Question: I want to create a corresponding textarea along with a handstontable, such that modifying the table has impact to the text, and vice-versa. Here is a <URL>.
'''
<!DOCTYPE html>
<html>
<head>
<script src="https://handsontable.github.io/ngHandsontable/node_modules/angular/angular.js"></script>
<script src="https://docs.handsontable.com/pro/1.8.2/bower_components/handsontable-pro/dist/handsontable.full.js"></script>
<link type="text/css" rel="stylesheet" href="https://docs.handsontable.com/pro/1.8.2/bower_components/handsontable-pro/dist/handsontable.full.min.css">
<script src="https://handsontable.github.io/ngHandsontable/dist/ngHandsontable.js"></script>
</head>
<body ng-app="app">
<div ng-controller="Ctrl">
<hot-table settings="settings" on-after-create-row="onAfterCreateRow" datarows="dataJson"></hot-table>
<br><br>
<textarea cols=40 rows=20 ng-model="dataString"></textarea>
</div>
<script>
var app = angular.module('app', ['ngHandsontable']);
app.controller('Ctrl', ['$scope', '$filter', 'hotRegisterer', function ($scope, $filter, hotRegisterer) {
$scope.dataJson = [[5, 6], [7, 8]];
$scope.onAfterCreateRow = function (index, amount) {
$scope.$digest();
};
$scope.$watch('dataJson', function (dataJson_new) {
$scope.dataString = $filter('json')(dataJson_new);
}, true);
$scope.$watch('dataString', function (dataString_new) {
try {
$scope.dataJson = JSON.parse(dataString_new);
} catch (e) {
}
}, true);
$scope.settings = {
contextMenu: true,
contextMenuCopyPaste: {
swfPath: 'zeroclipboard/dist/ZeroClipboard.swf'
}
};
}]);
</script>
</body>
</html>
'''
However, one thing I realise is that, adding/deleting rows/columns will NOT fire the watcher of 'dataJSON' (whereas modifying a cell value will do). So I have to use '$scope.$digest()' in the callbacks such as 'onAfterCreateRow' to reflect the change of adding rows. But it raises 'Uncaught TypeError: Cannot set property 'forceFullRender' of null':

Having '$scope.$digest()' in other callbacks (i.e., 'onAfterCreateCol', 'onAfterRemoveRow' and 'onAfterRemoveCol') will raise the same error. I think it is a serious problem, if we cannot well trigger the digest cycle in these callback events. Does anyone know how to solve this or have any workaround?
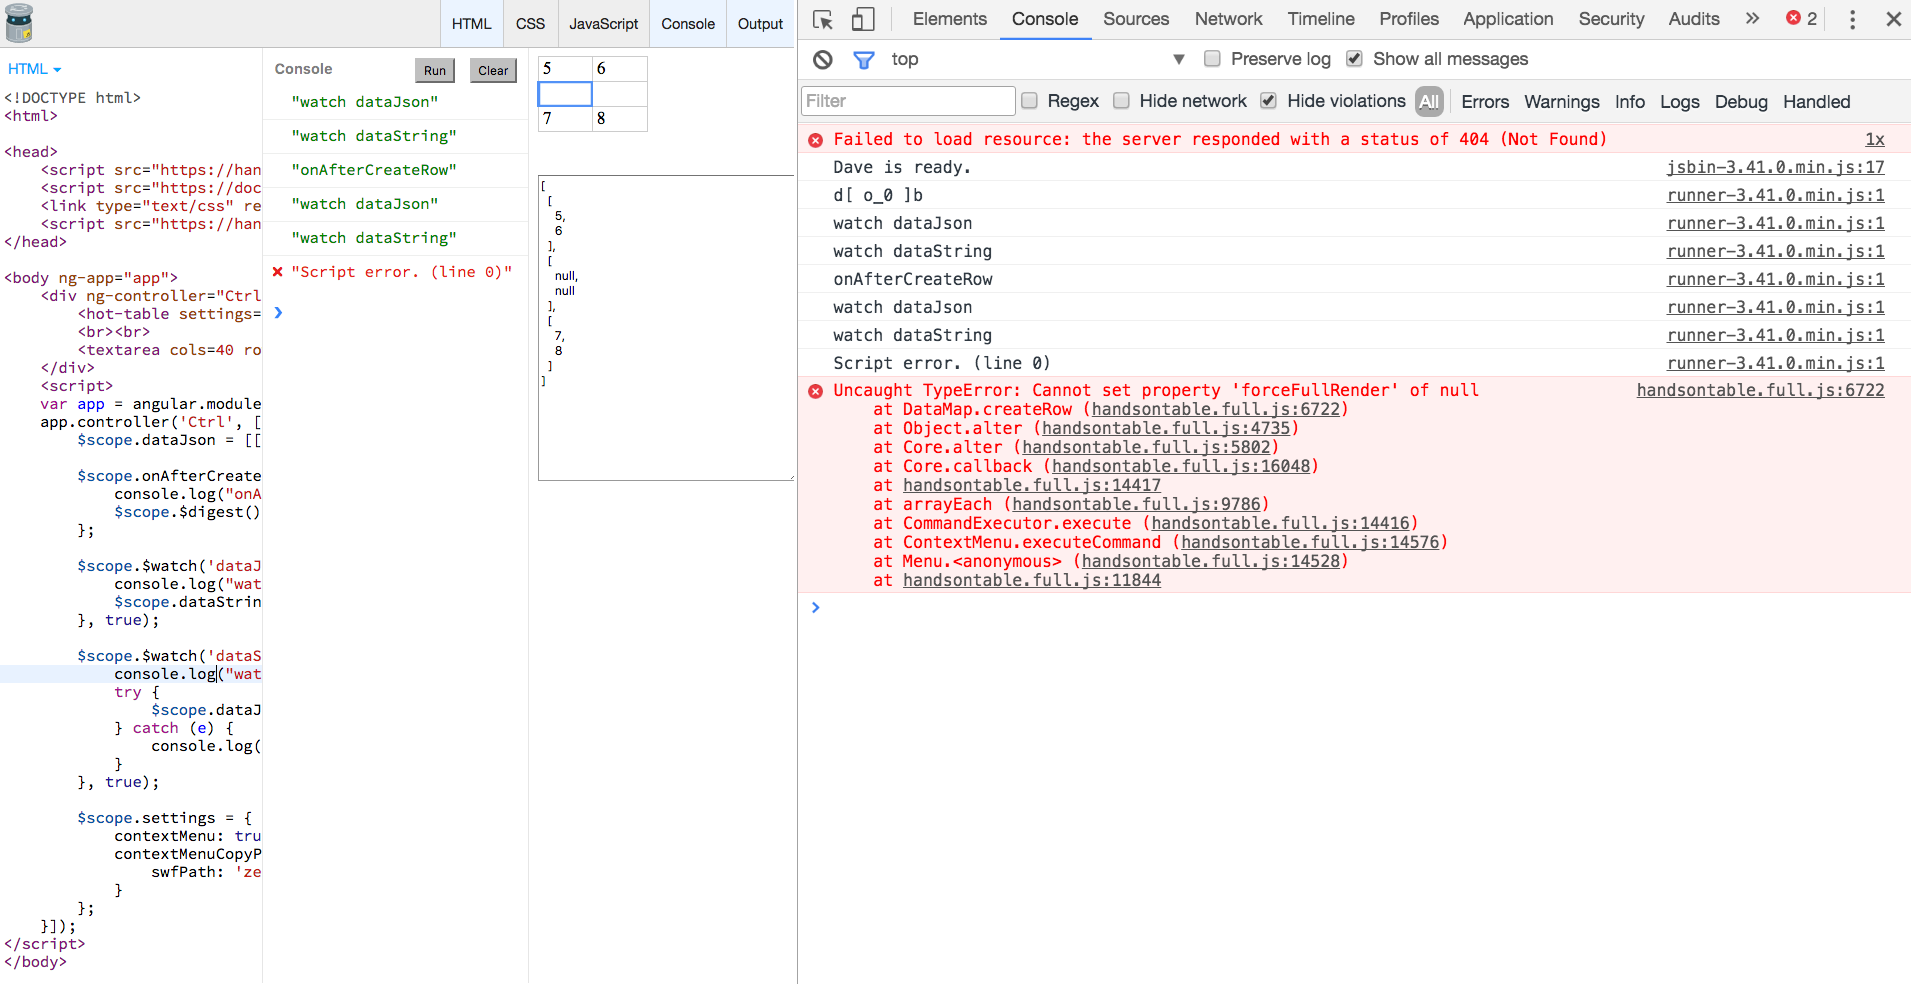
Answer: The '$timeout' was a workaround in some older versions of angular currently, you can use '$applyAsync' that was created to replace the $timeout as workaround and work for the cases where you would get an error '$digest already in progress'